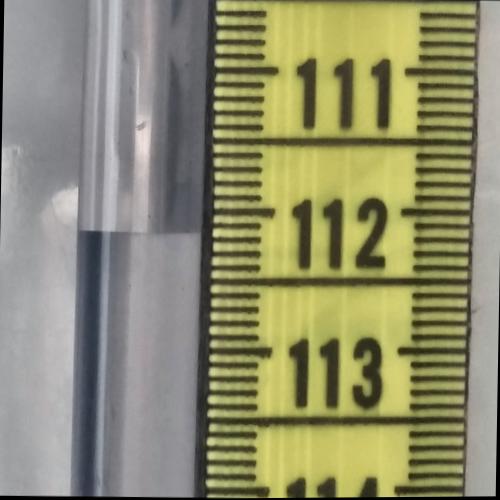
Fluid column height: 112.2 cm